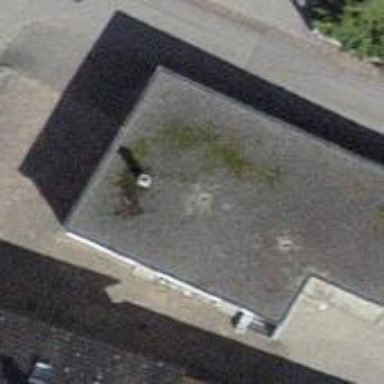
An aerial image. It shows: Group of garages.